Question: I have an executable file in the resources folder. I am able to run that file by writing it to the disk then locating the file and use the Process.Start method to run the executable. Here is an example of how I do this:

How can I execute the file without writing it to the disk. Is there a way I can execute the file from memory? Or maybe execute it directly from the resources folder?
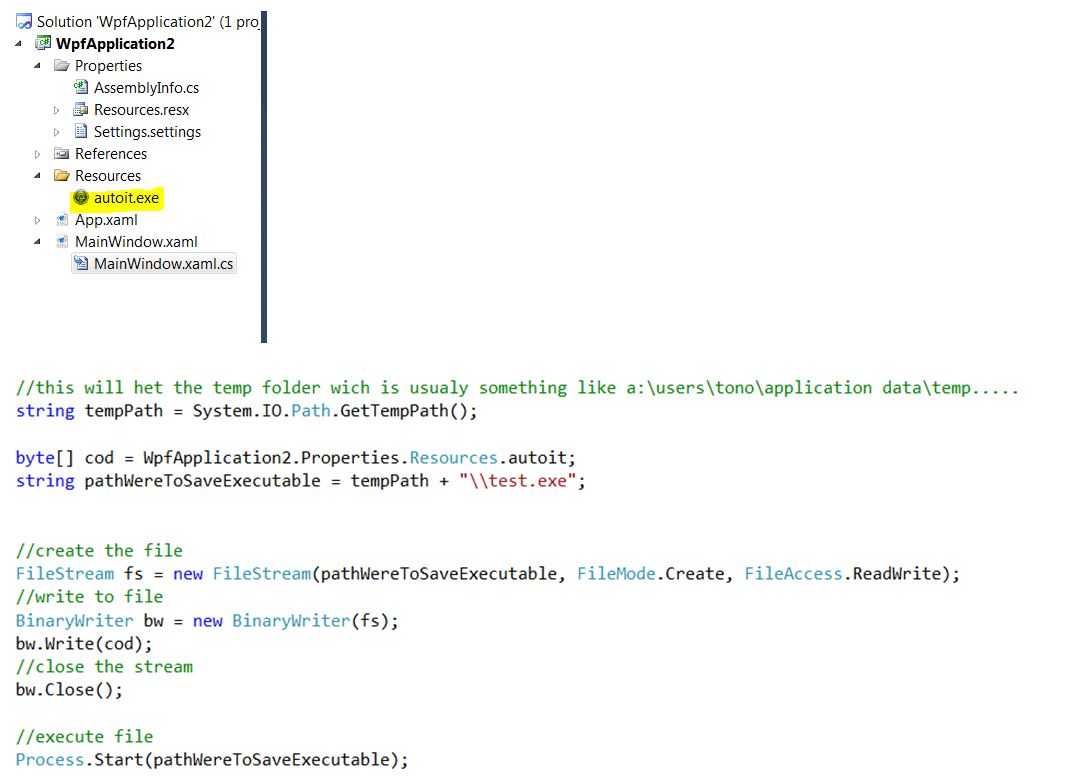
Answer: You can't. One of the very hard requirements of Windows, an executable exist on disk. It is fundamental to its architecture. Slowing down the malware authors is a happy side-effect. Google "memory mapped file" if you want to learn more about it.